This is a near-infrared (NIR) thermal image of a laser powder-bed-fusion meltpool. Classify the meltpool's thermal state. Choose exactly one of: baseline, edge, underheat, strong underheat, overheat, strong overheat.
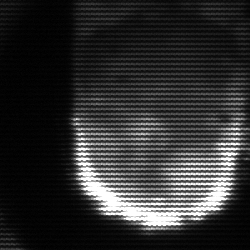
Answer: baseline